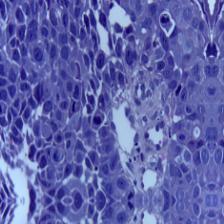
Diagnosis: OSCC